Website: crate-barrel
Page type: newsletter-management
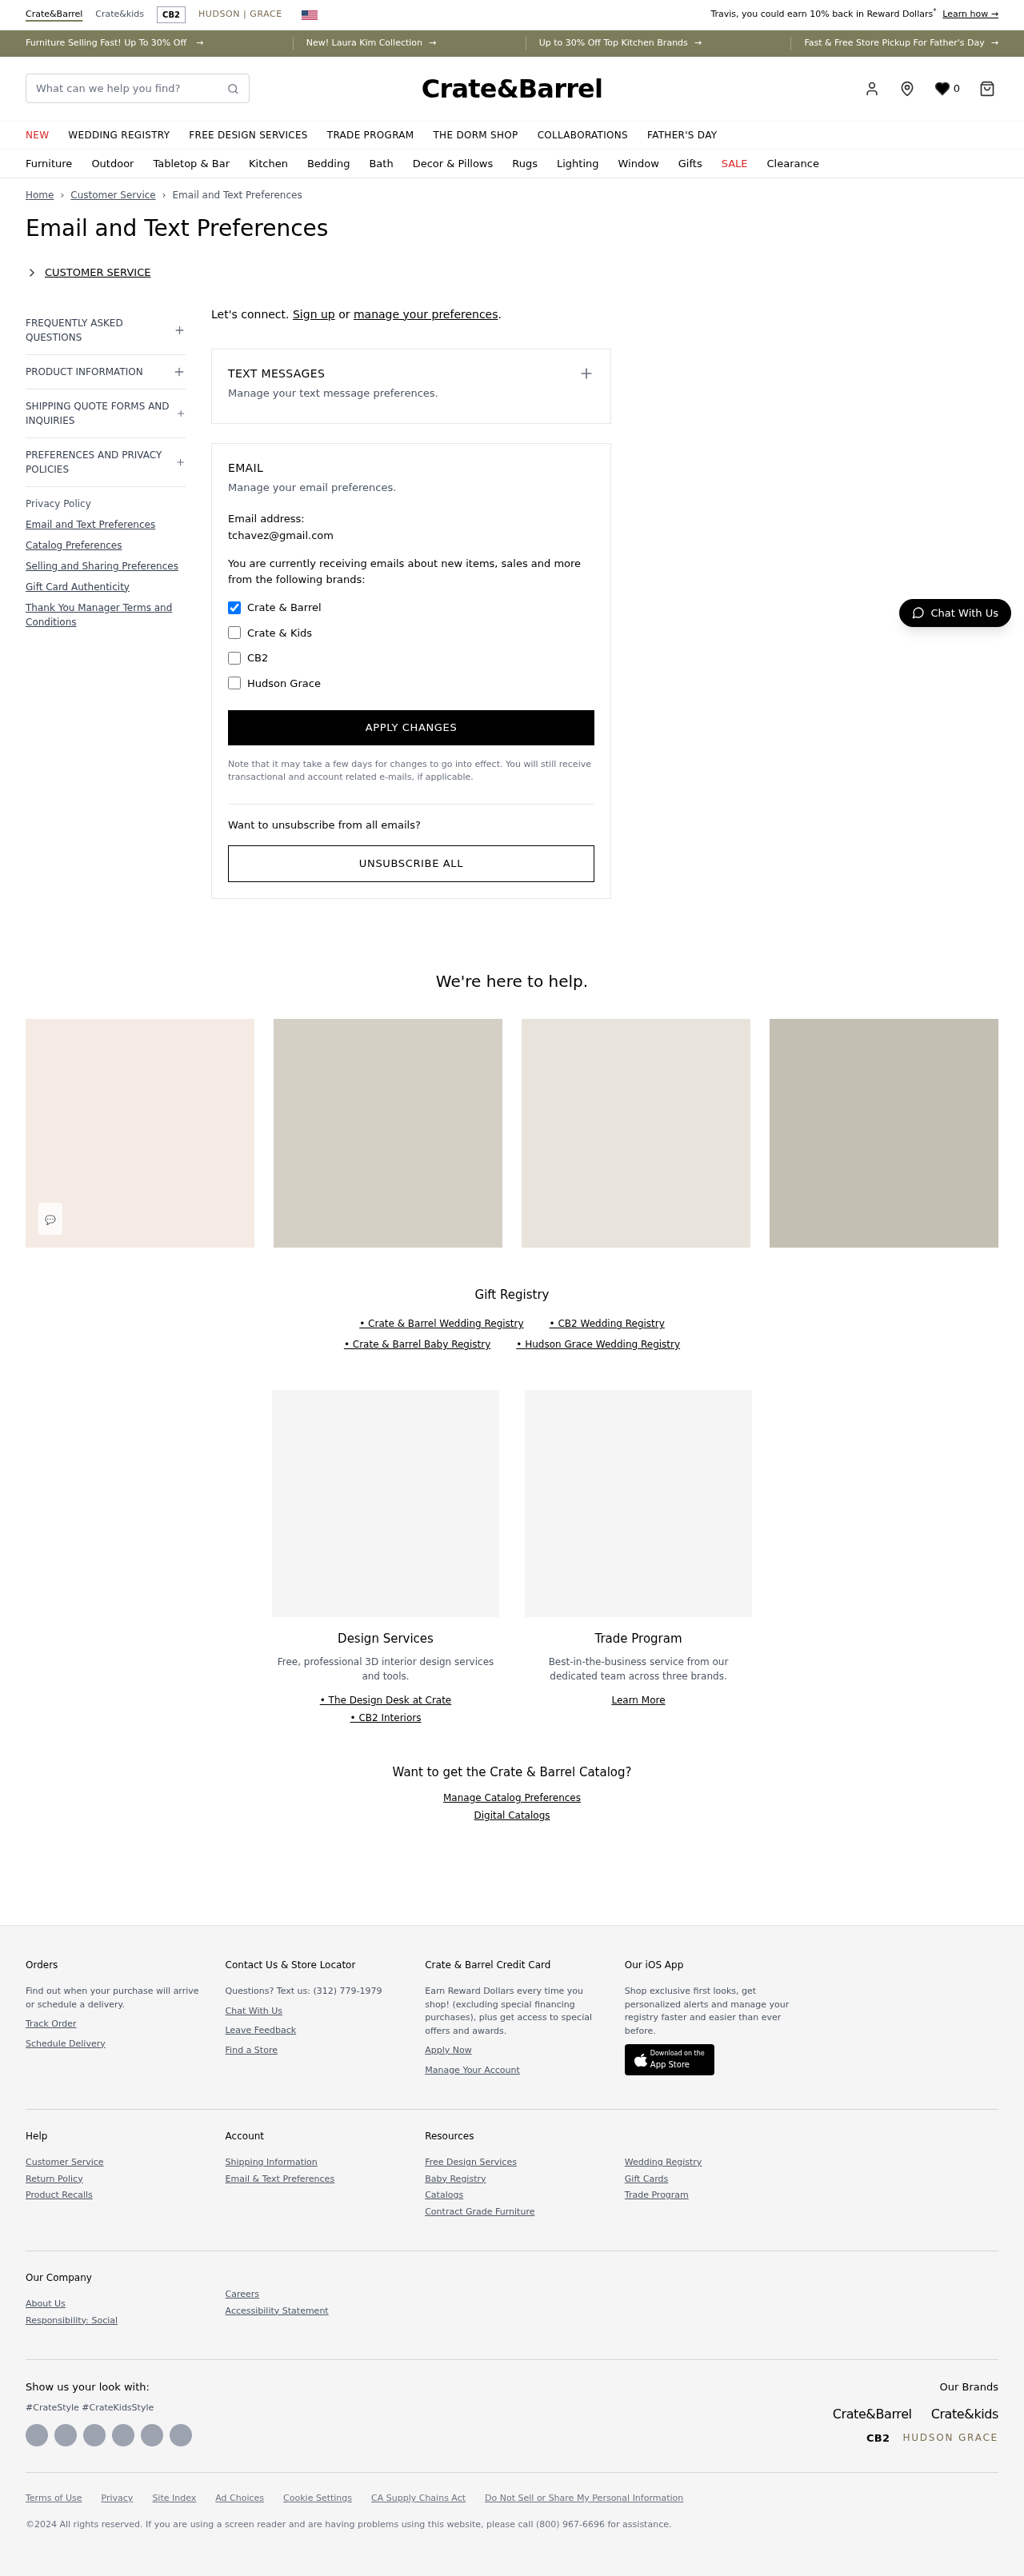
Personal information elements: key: PII_EMAIL
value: tchavez@gmail.com
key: PII_FIRSTNAME
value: Travis
Search elements: key: HEADER_SEARCH
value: What can we help you find?
Other elements: key: WISHLIST_COUNT
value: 0